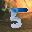
Label: 5